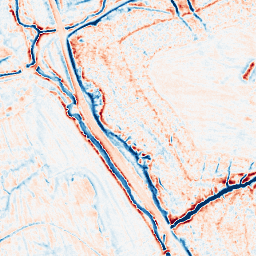
Category: edge_preserving
Decomposition family: anisotropic_diffusion
Decomposition parameters: iterations: 20
kappa: 30
gamma: 0.15
Upsampling method: sinc_hamming
Upsampling parameters: scale: 2
kernel_size: 4
Upsampling scale: 2